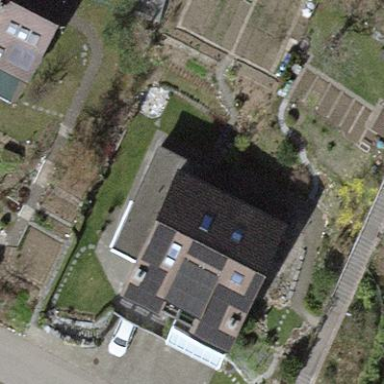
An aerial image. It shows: Terrace building.